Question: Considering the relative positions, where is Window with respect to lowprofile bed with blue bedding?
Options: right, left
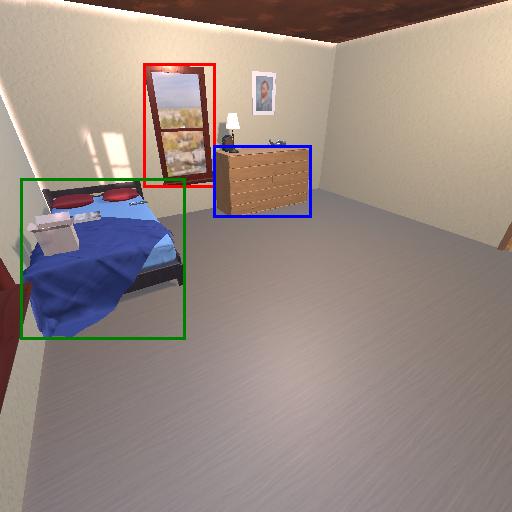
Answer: right